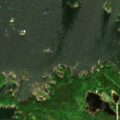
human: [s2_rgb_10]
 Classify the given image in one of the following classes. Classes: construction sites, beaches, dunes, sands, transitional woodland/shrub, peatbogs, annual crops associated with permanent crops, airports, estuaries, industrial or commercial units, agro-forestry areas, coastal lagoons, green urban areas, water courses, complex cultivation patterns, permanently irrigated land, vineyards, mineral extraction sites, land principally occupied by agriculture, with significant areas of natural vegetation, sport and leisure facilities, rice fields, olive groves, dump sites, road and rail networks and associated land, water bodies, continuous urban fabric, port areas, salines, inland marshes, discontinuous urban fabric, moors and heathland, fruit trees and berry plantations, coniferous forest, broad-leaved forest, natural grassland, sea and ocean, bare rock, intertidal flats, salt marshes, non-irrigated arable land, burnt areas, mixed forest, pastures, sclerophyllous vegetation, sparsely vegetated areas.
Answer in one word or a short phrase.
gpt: mixed forest, sea and ocean